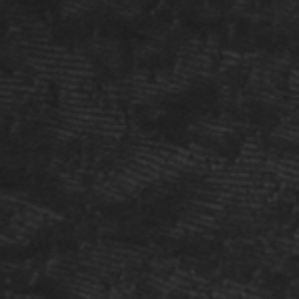
Label: frost